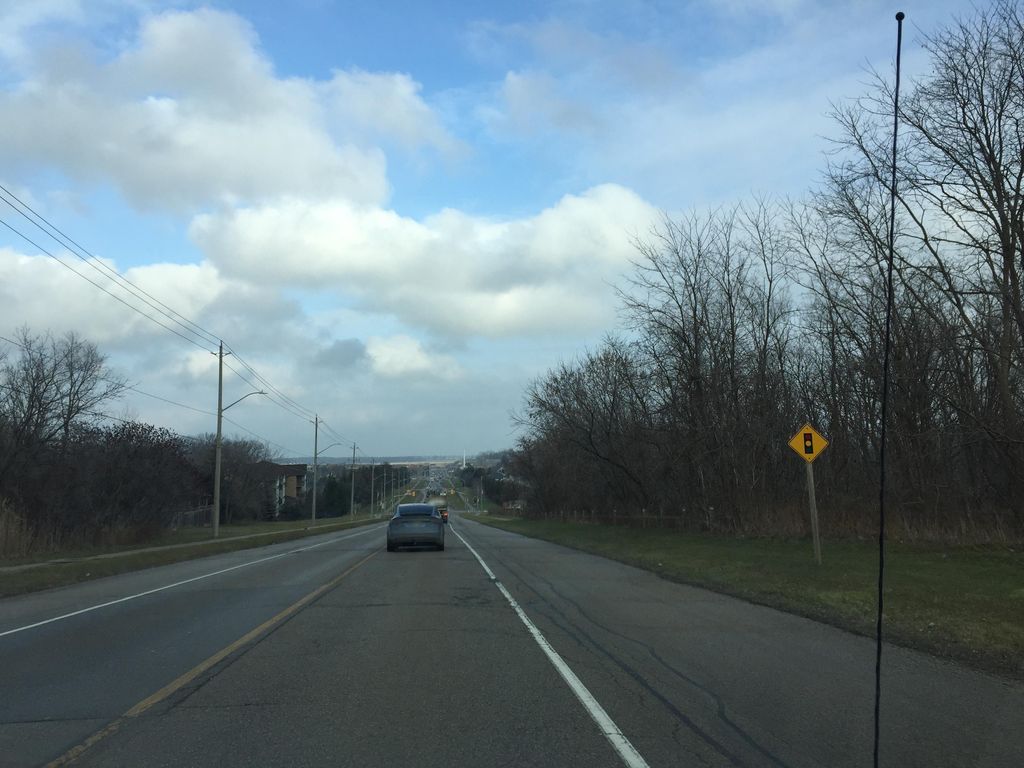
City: kitchener-waterloo